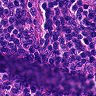
Metastatic tissue present: no